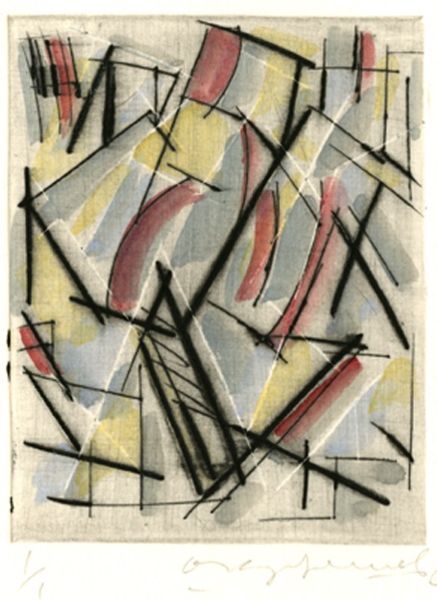
Titel: No. 649, No. 649
Künstler: Oleg Kudriashov
Standort: Amherst (Massachusetts, USA)
Institution: Mead Art Museum, Amherst College
Schlagwörter: blue, red, black, gray, green, modern, yellow, pink, paper, frame, brush strokes, color, cubist, line, abstract, kandinsky, ink, watercolor, squares, form, lines, shapes, figure, charcoal, lithograph, colour, paint, simple, brush stroke, conceptual, abstract expressionism, strokes, shape, sepia, 20th century, post modern, abstract art, swipe, stokes, yelloww, numbered prints